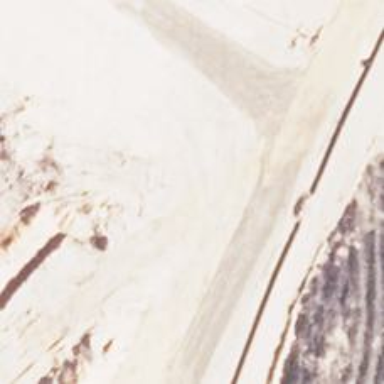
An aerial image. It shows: Track with sand surface of grade3 quality.